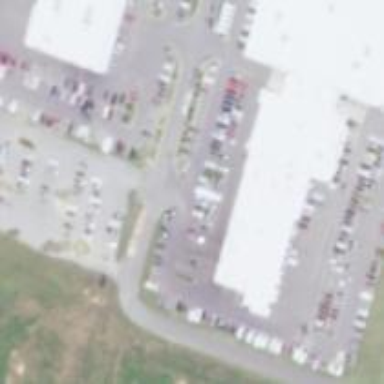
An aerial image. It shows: Building that houses car shop.